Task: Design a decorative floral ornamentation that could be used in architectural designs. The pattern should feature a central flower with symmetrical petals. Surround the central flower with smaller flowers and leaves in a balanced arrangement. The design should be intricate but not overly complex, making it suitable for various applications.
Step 1655:
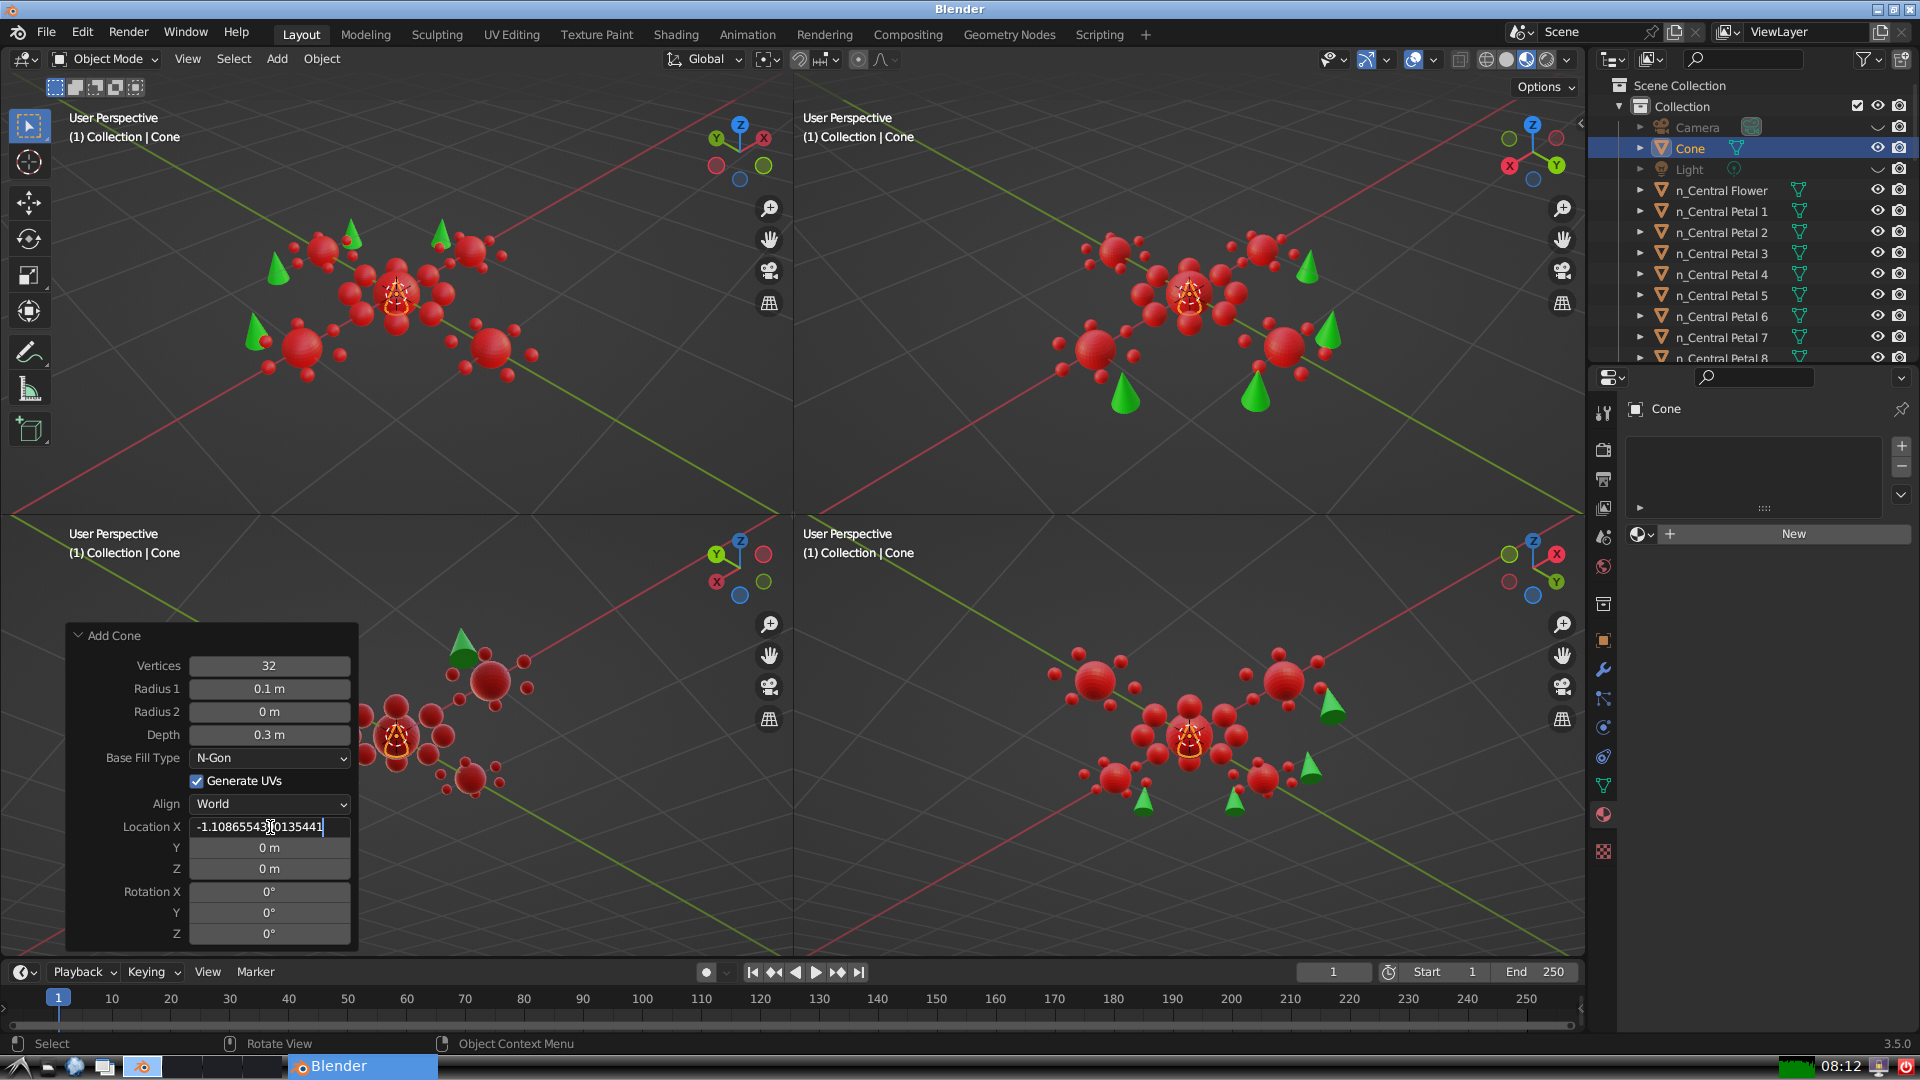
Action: {"key_press": ['Return']}